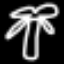
Label: palm tree